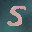
Label: 5